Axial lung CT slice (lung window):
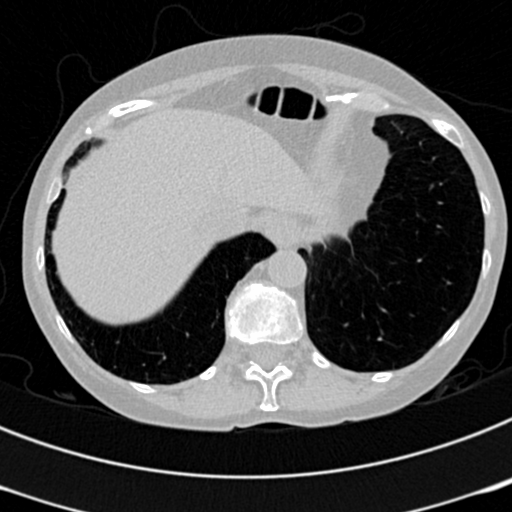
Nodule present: no